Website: crate-barrel
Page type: billing-address
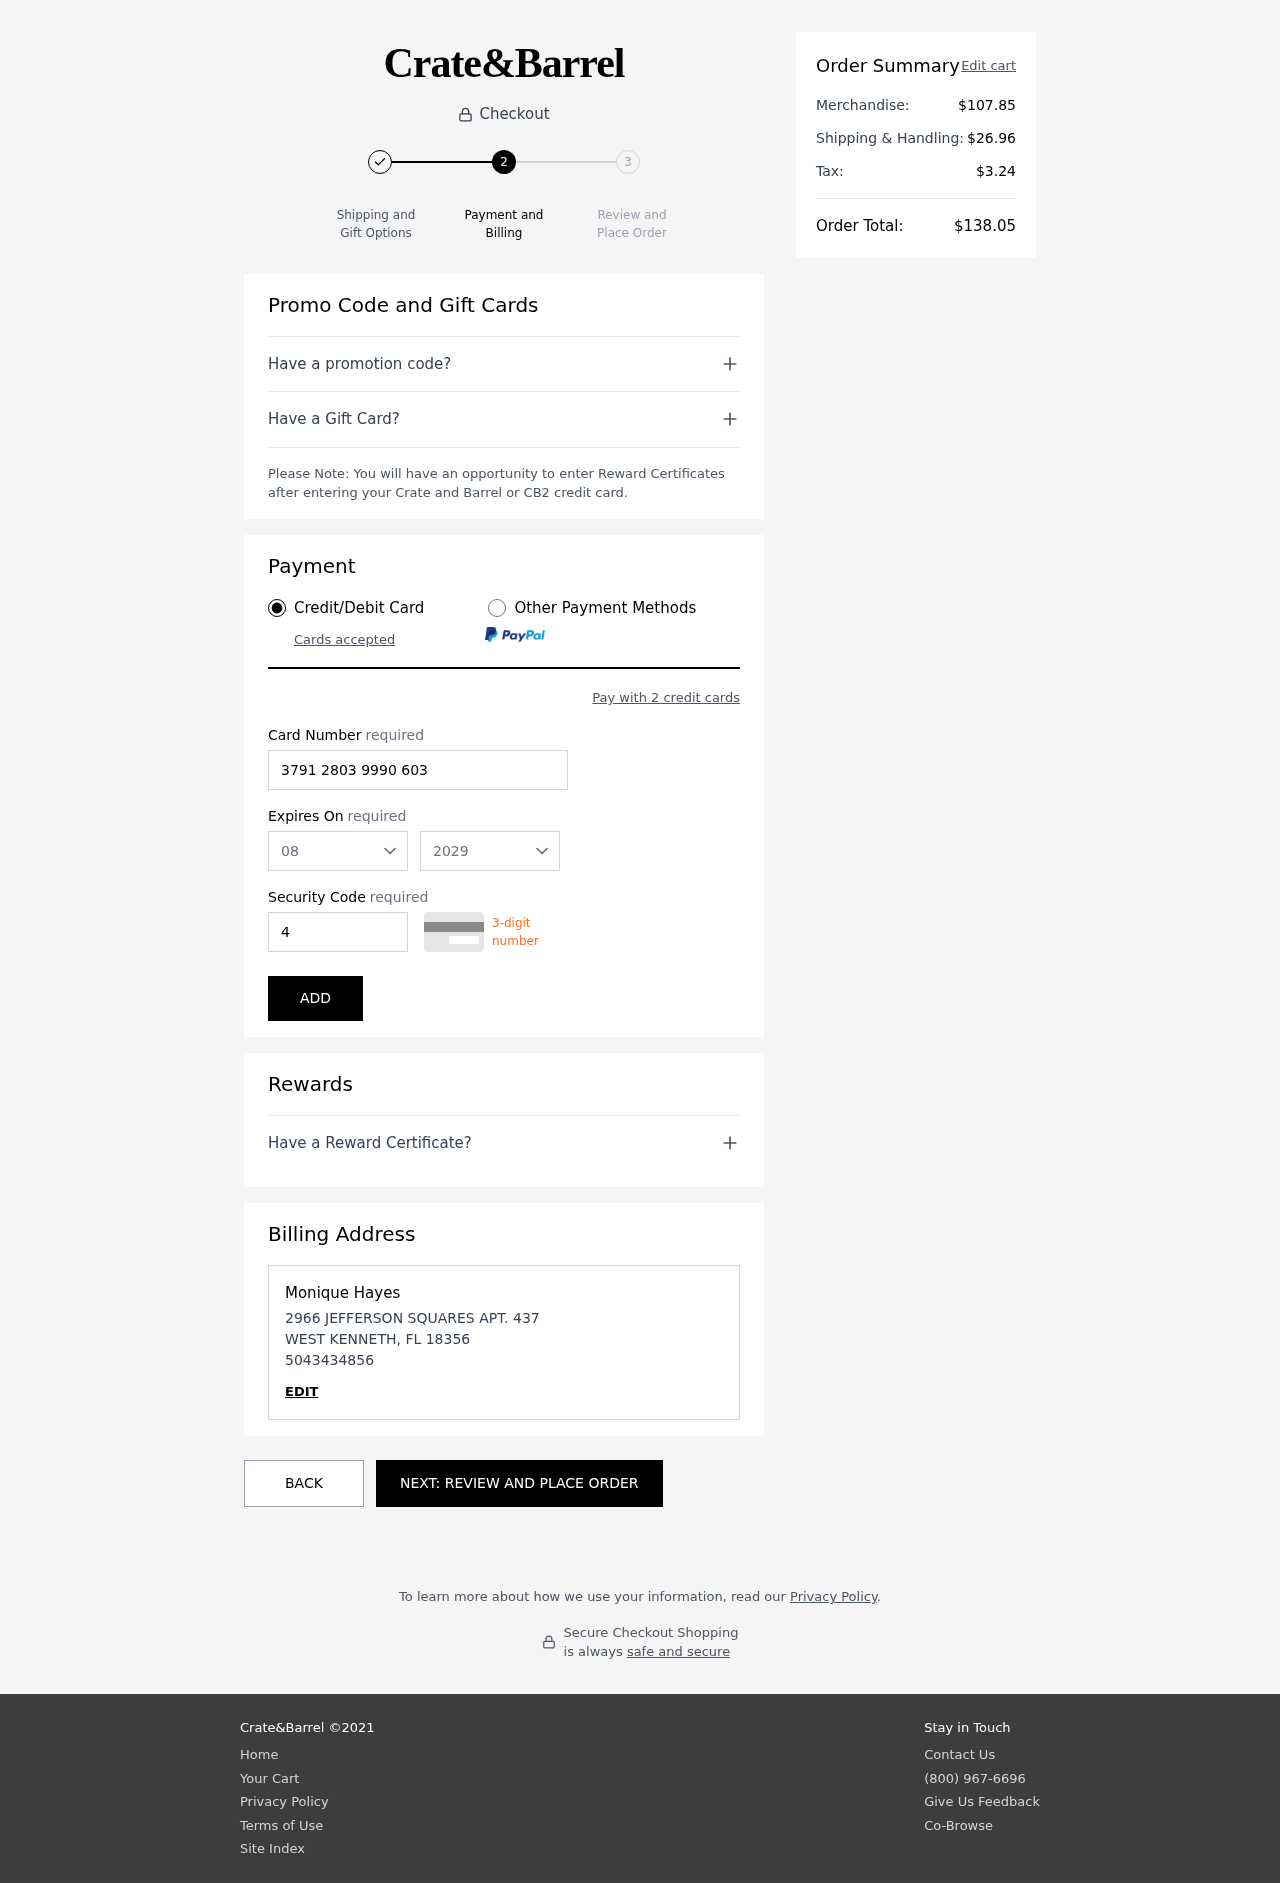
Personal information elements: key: PII_CARD_CVV
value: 4439
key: PII_CARD_EXPIRY_MONTH
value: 08
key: PII_CARD_EXPIRY_YEAR
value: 29
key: PII_CARD_NUMBER
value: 3791 2803 9990 603
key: PII_CITY
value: WEST KENNETH
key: PII_FULLNAME
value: Monique Hayes
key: PII_PHONE
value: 5043434856
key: PII_POSTCODE
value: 18356
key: PII_STATE_ABBR
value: FL
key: PII_STREET
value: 2966 JEFFERSON SQUARES APT. 437
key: PII_FIRSTNAME
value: Monique
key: PII_LASTNAME
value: Hayes
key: PII_PHONE_LINE
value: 4856
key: PII_PHONE_SUFFIX
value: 4856
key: PII_POSTCODE_FULL
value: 18356
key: PII_PHONE2
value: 5043434856
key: PII_PHONE3
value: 5043434856
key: PII_FULLNAME2
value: Monique Hayes
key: PII_FULLNAME3
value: Monique Hayes
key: PII_FIRSTNAME2
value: Monique
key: PII_FIRSTNAME3
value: Monique
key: PII_LASTNAME2
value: Hayes
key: PII_LASTNAME3
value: Hayes
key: PII_FIRSTNAME_DERIVED
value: Monique
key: PII_LASTNAME_DERIVED
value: Hayes
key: PII_PHONE_NUMERIC
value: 5043434856
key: PII_PHONE_LINE_NUMERIC
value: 4856
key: PII_PHONE_SUFFIX_NUMERIC
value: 4856
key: PII_POSTCODE_NUMERIC
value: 18356
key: PII_PHONE2_NUMERIC
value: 5043434856
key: PII_PHONE3_NUMERIC
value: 5043434856
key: PII_FULLNAME_DERIVED
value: Monique Hayes
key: PII_NAME_FULL_DERIVED
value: Monique Hayes
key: PII_PHONE_DIGITS
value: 5043434856
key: PII_PHONE_LAST4
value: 4856
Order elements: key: ORDER_SUBTOTAL
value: $107.85
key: ORDER_SHIPPING_COST
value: $26.96
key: ORDER_TAX
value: $3.24
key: ORDER_TOTAL
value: $138.05